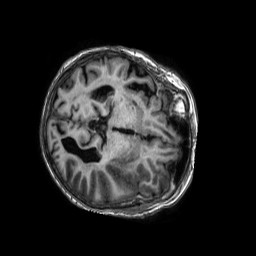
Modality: T1w
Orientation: axial
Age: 85
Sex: female
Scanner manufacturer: philips
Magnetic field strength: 1.5 T
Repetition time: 0.007188 s
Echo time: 0.003273 s